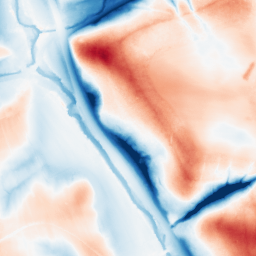
Category: classical
Decomposition family: gaussian_anisotropic
Decomposition parameters: sigma_x: 20
sigma_y: 20
Upsampling method: sinc_hamming
Upsampling parameters: scale: 2
kernel_size: 16
Upsampling scale: 2